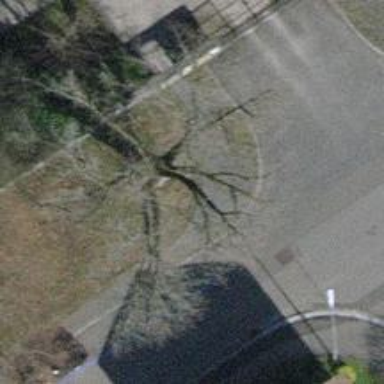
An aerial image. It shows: Sidewalk with sett surface.